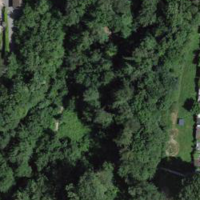
EUNIS habitat code: 53
Species observed at this site:
Vibidia duodecimguttata
Allium ursinum
Fagus sylvatica
Prunus padus